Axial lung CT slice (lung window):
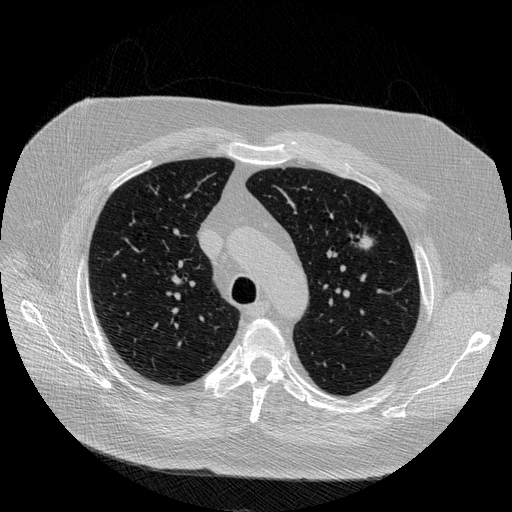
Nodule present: yes
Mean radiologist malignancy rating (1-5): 5